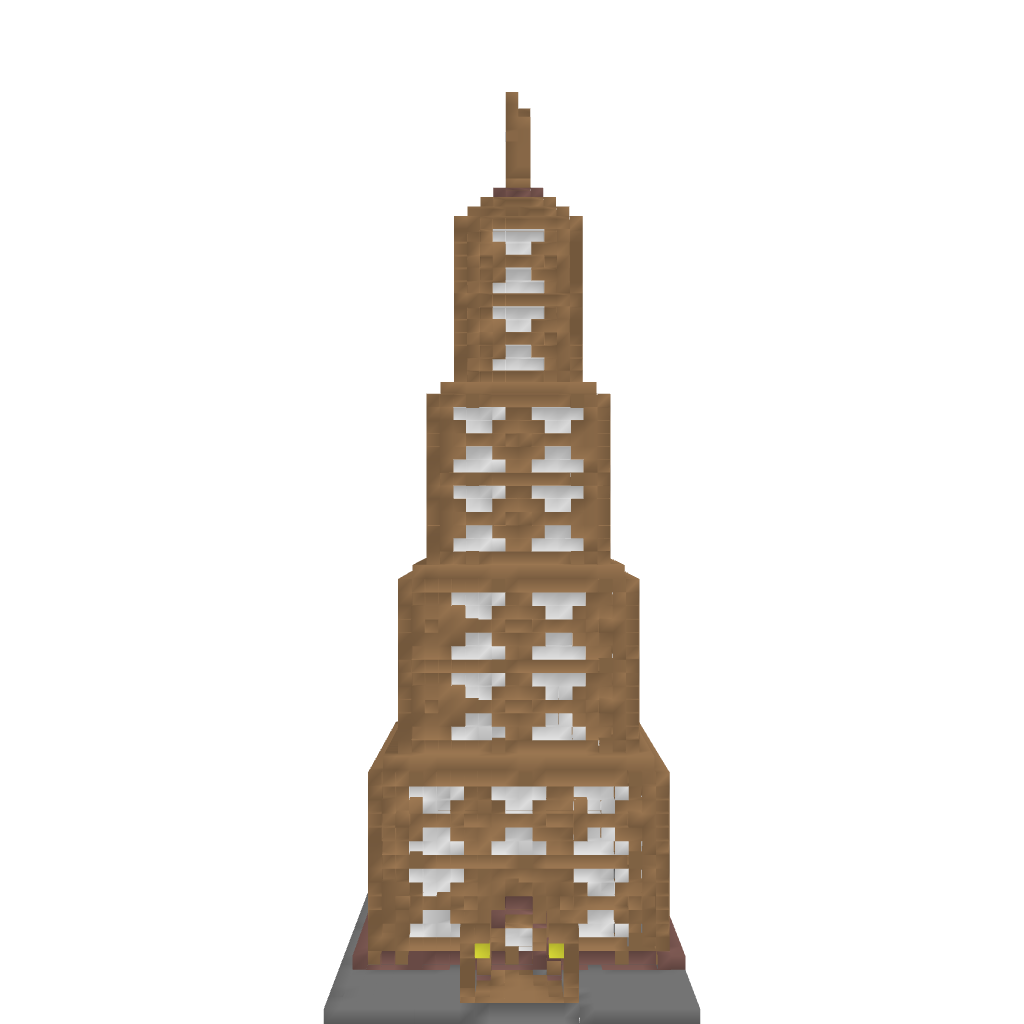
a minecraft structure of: Clock Tower bad low quality